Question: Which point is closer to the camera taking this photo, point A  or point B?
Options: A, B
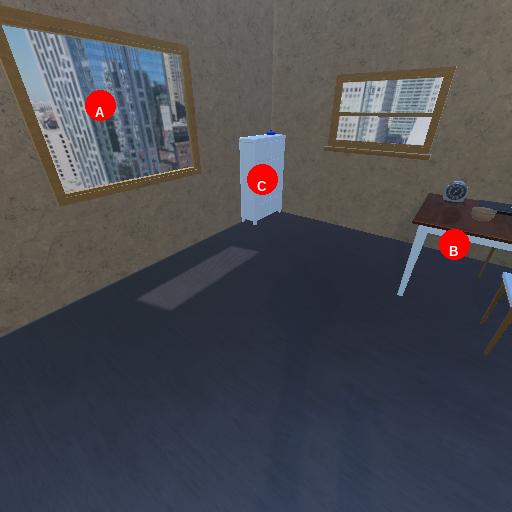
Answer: A